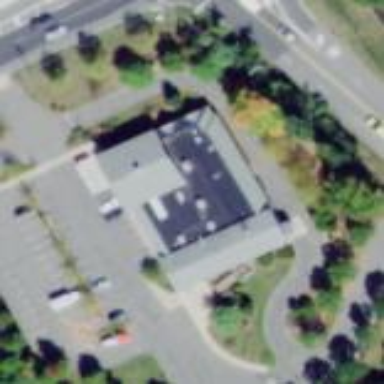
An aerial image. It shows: Building that is pharmacy providing healthcare services.